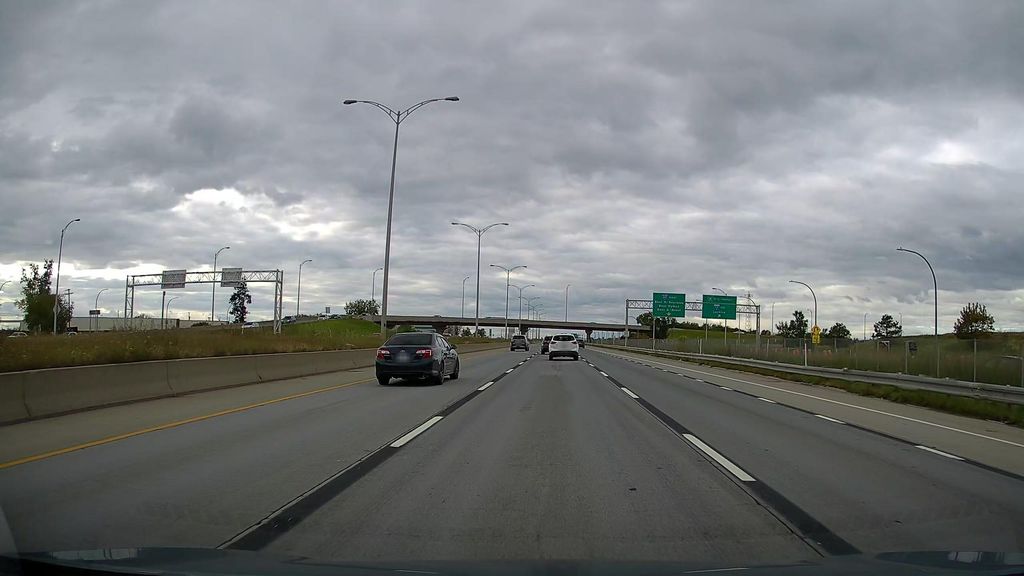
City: montreal